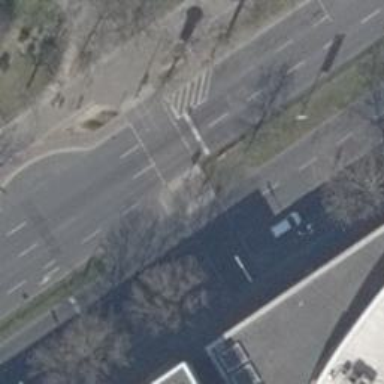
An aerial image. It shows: Secondary road with asphalt surface and cycle track on the right side. This road is dual carriageway with parking lane on the right side.